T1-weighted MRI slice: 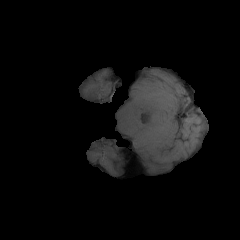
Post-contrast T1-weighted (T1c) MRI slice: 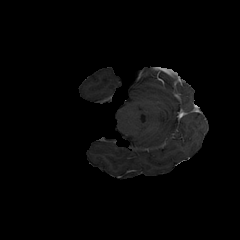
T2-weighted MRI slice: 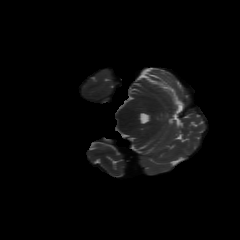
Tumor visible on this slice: no